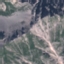
Land use / land cover class: HerbaceousVegetation